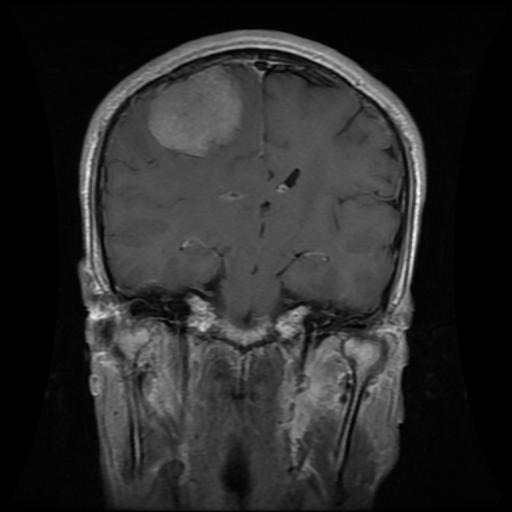
Label: meningioma